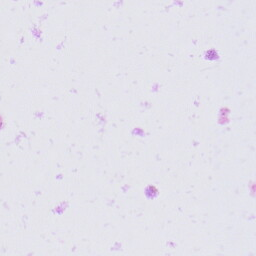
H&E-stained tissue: Prostate